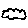
Label: cloud